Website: lowes
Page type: customer-info-address
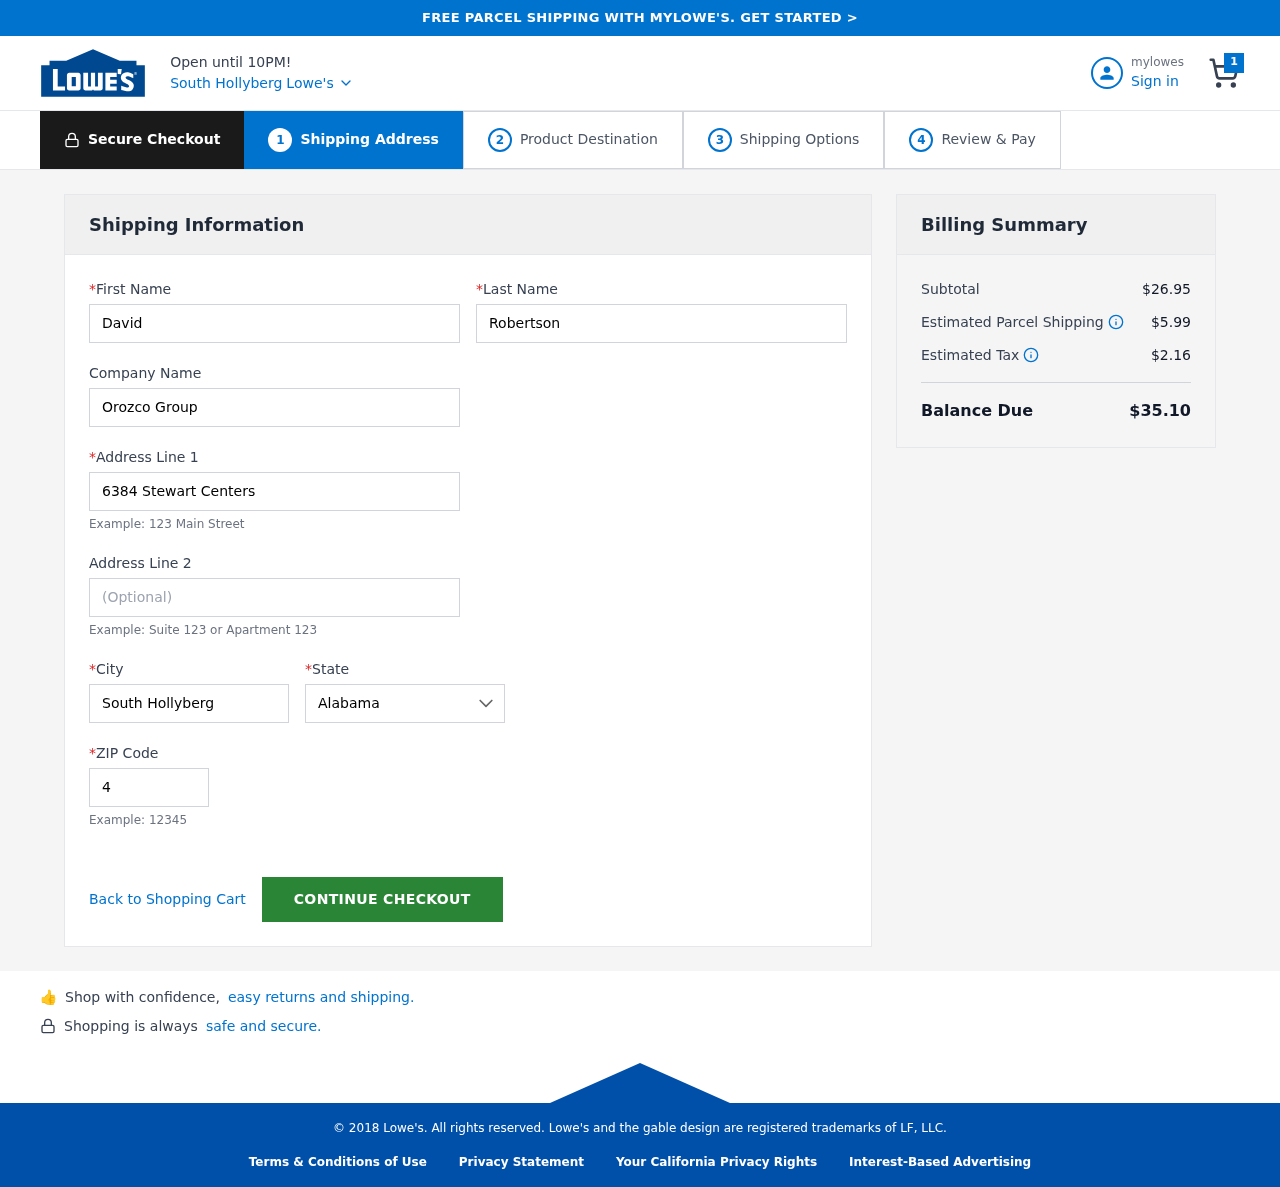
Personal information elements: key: PII_CITY
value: South Hollyberg
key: PII_COMPANY
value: Orozco Group
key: PII_FIRSTNAME
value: David
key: PII_LASTNAME
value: Robertson
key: PII_POSTCODE
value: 47213
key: PII_STATE
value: Alabama
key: PII_STREET
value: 6384 Stewart Centers
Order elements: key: ORDER_NUM_ITEMS
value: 1
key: ORDER_SUBTOTAL
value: $26.95
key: ORDER_SHIPPING_COST
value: $5.99
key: ORDER_TAX
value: $2.16
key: ORDER_TOTAL
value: $35.10